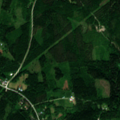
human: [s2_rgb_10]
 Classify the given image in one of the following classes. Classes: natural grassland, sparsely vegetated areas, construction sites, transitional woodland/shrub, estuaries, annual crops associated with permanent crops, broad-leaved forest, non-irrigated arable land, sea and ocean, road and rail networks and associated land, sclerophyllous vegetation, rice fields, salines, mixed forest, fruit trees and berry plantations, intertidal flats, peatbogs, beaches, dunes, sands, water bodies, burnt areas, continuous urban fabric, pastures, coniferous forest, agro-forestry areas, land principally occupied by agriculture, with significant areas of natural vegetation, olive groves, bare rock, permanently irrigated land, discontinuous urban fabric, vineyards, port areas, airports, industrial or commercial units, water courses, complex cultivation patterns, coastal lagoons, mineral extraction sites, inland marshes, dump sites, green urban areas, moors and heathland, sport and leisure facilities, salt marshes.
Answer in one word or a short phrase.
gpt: mixed forest, transitional woodland/shrub